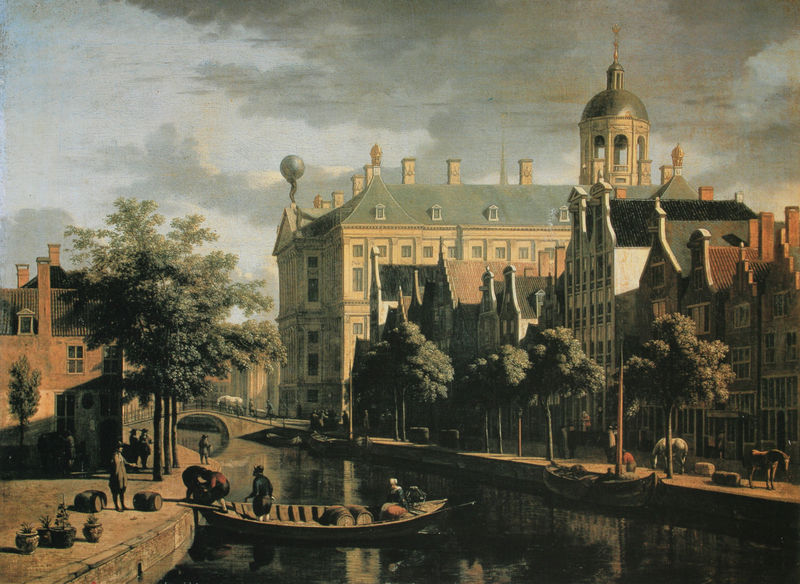
Titel: Der Blumenmarkt in Amsterdam
Künstler: Gerrit Adriaensz. Berckheyde
Standort: Amsterdam
Institution: Amsterdams Historisch Museum
Schlagwörter: grau, monochrom, beige, architecture, blue, church, men, oil, people, red, white, window, women, black, gray, green, grey, painting, windows, woman, yellow, flowers, pink, brown, plant, pot, hallo, silver, einfarbig, hilfe, cloud, clouds, horses, man, sky, tree, boat, building, house, lake, landscape, water, houses, lane, reflections, roof, street, tower, trees, village, river, stream, plants, road, color, animals, boats, scene, bridge, town, italy, city, royal, dome, fehler, brick, buildings, facade, plans, venice, watercolor, pots, gegenstandslos, streets, animal, trist, canoe, horse, chimneys, steeple, bank, globe, nichts, tan, monoton, hors, realistic, ball, ich sehe nichts, workers, hay, finial, woods, tile, vienna, gemälde, barrel, barrels, donkey, canal, gondola, channel, atlas, barrell, boating, amsterdam, city scape, unloading, tunnel, sphere, cargo, imperial, buidlings, kanal, carrage, wein, arhitecture, c, gondolier, barel, kopenhagen, brcik, bouse, casel, bridg, boatcanal, reflectoin, faades, 19th centurly, gondela, das bild ist grau, fehler bei darstellung